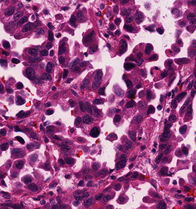
Tumor epithelial tissue: yes
Tumor-associated stroma tissue: yes
Normal tissue: no